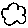
Label: cloud